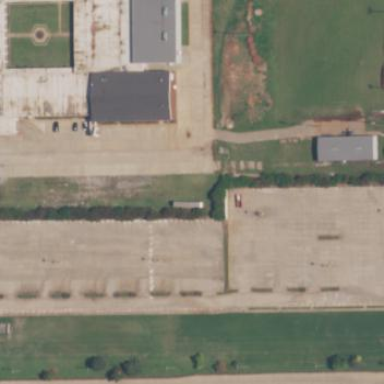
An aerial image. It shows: Parking area with surface.